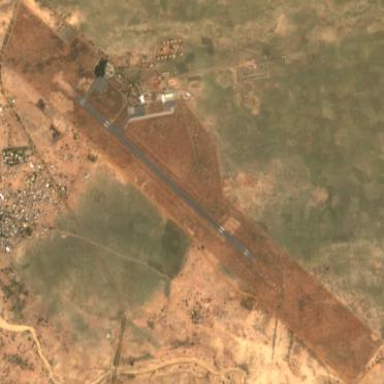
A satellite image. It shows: Military aerodrome that serves both military and public aircraft.